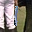
Label: 1